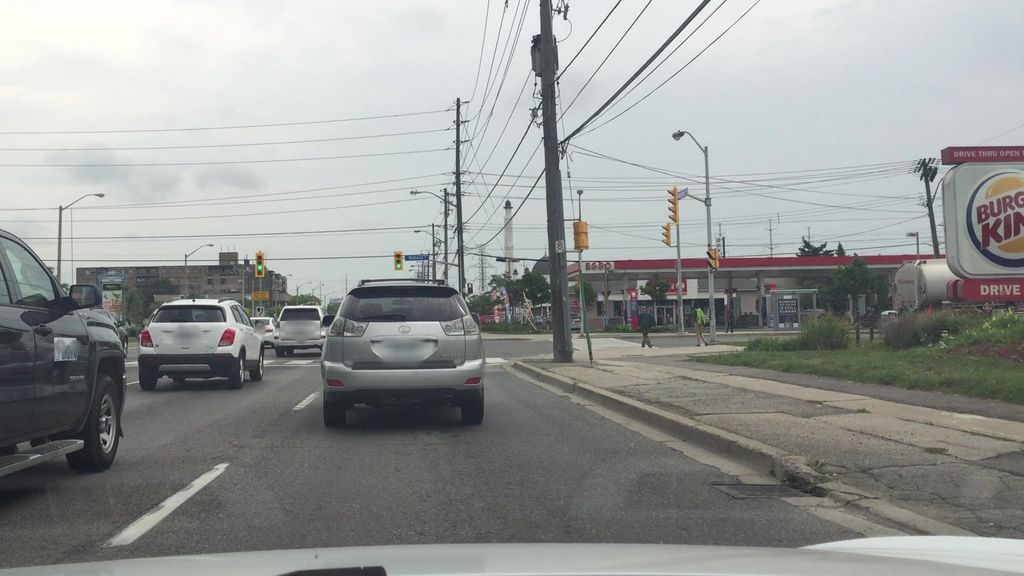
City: toronto